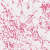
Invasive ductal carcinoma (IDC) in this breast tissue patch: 0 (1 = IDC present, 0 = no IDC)